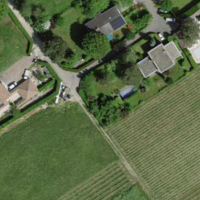
EUNIS habitat code: 52
Species observed at this site:
Symphoricarpos albus